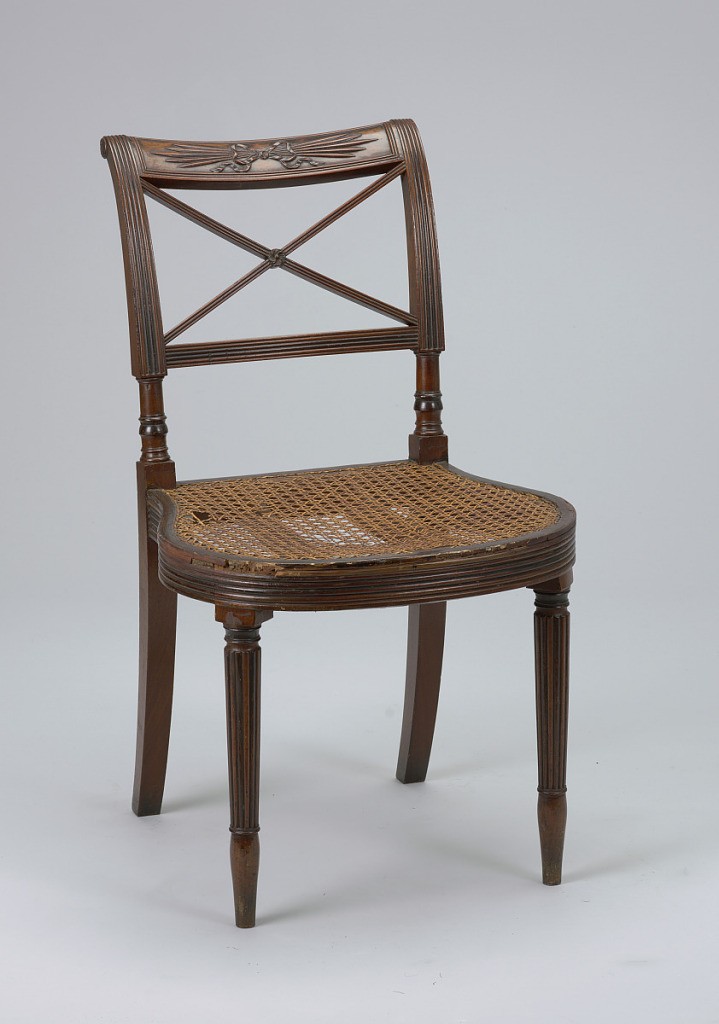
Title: Side chair
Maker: Duncan Phyfe, American, 1768–1854
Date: ca. 1812
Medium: mahogany caned seat covered with upholstery
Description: Rounded and reeded seat rail; rounded and reeded tapering legs.  Top rail carved with "thunderbolt design," tied with bow.  Below top rail, two diagonal, crossing bars, reeded.